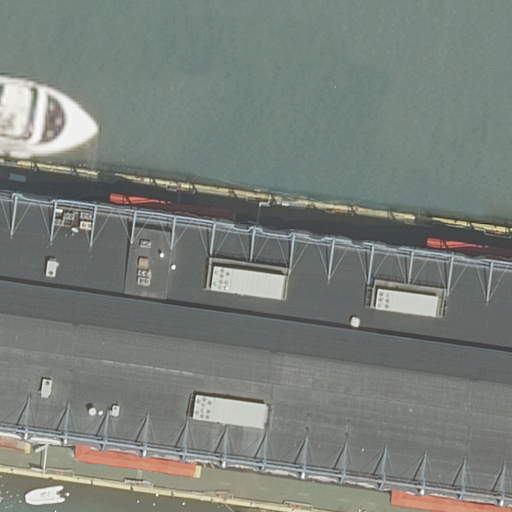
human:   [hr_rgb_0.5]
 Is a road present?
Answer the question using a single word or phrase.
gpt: yes

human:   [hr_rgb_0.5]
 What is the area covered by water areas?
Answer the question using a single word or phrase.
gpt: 4161m2

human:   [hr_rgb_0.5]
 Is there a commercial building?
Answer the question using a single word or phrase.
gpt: no

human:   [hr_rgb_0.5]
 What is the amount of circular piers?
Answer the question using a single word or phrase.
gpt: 0

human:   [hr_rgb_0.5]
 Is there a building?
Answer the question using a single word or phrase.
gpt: yes

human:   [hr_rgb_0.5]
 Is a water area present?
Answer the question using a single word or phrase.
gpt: yes

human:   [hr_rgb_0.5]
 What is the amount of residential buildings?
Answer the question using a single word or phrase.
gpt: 1

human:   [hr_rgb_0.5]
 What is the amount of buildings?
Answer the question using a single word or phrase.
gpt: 1

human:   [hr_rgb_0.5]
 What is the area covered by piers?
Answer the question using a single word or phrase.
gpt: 2989m2

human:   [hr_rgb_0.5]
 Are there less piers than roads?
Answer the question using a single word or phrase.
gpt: no

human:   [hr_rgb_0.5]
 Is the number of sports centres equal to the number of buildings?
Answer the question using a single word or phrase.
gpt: yes

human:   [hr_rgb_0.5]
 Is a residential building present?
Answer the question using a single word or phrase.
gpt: yes

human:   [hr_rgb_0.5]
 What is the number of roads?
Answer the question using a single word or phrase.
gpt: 1

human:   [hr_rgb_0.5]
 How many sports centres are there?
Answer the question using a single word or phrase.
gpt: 1

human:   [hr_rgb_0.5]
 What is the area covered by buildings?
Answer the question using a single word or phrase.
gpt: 2989m2

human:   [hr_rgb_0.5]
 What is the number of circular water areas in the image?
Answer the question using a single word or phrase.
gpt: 0

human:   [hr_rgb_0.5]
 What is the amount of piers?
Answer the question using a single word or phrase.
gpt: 1

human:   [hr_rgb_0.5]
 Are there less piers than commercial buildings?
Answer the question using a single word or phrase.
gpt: no

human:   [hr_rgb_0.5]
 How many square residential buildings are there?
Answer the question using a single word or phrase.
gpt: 0

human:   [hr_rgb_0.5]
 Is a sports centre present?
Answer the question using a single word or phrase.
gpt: yes

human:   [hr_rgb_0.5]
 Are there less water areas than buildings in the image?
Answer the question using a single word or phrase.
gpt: no

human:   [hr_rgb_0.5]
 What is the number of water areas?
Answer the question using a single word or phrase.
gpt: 1

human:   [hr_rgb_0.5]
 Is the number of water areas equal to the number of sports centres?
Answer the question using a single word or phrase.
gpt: yes

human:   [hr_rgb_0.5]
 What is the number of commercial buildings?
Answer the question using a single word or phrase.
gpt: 0

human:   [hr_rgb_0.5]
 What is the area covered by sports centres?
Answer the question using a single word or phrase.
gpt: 7790m2

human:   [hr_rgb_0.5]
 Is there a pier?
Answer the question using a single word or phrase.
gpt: yes

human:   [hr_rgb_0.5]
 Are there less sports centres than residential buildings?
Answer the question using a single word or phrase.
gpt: no

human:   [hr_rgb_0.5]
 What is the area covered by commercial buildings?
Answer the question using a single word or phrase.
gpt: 0m2

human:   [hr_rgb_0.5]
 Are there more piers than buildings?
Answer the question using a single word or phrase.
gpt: no

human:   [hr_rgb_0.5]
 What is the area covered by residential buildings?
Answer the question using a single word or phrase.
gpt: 2989m2

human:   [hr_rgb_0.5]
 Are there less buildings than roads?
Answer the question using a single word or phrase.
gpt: no

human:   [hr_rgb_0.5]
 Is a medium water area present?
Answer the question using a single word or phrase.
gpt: no

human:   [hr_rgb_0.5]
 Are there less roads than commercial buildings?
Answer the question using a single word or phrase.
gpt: no

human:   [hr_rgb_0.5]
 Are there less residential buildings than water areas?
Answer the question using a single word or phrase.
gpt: no

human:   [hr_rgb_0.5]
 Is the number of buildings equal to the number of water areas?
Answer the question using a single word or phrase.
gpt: yes

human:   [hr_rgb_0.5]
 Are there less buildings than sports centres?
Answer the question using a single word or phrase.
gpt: no

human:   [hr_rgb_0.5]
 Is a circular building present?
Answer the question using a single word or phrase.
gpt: no

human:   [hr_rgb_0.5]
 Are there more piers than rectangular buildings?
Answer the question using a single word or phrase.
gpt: no

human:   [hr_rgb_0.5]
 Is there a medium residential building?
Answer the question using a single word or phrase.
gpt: no

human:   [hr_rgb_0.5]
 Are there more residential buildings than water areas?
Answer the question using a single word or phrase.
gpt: no

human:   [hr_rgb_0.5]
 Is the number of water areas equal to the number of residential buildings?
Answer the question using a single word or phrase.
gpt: yes

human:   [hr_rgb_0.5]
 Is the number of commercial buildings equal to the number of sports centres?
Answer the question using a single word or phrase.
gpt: no

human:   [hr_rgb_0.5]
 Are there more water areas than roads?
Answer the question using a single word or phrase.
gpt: no

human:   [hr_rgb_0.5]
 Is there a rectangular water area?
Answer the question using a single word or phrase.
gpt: no

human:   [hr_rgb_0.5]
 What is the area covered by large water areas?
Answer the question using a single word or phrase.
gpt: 4161m2

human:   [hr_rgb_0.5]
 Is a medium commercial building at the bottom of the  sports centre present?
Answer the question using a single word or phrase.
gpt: no

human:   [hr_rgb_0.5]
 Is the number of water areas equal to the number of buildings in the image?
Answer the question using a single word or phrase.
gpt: yes

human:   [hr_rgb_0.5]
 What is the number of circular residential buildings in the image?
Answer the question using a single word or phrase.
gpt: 0

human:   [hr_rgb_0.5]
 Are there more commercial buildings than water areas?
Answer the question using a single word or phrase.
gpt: no

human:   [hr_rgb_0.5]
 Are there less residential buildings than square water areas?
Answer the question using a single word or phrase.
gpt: no

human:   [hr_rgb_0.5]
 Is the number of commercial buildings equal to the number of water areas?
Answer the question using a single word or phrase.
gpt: no

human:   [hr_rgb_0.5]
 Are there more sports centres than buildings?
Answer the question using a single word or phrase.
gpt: no

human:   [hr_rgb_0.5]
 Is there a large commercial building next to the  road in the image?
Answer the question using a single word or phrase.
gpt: no

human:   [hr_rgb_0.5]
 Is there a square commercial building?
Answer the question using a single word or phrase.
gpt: no

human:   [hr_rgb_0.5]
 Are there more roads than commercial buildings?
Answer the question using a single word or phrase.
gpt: yes

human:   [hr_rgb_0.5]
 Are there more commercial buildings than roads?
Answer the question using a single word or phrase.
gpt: no

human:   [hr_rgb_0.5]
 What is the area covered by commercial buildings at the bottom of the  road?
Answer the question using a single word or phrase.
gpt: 0m2

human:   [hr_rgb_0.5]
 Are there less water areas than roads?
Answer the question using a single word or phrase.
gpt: no

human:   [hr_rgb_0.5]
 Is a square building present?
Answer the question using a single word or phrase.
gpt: no

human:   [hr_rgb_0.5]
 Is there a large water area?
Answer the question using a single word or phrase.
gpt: yes

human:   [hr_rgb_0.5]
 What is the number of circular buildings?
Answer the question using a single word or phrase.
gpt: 0

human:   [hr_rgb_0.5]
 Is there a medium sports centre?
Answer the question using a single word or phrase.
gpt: no

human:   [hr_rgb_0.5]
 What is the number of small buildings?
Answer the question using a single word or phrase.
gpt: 0

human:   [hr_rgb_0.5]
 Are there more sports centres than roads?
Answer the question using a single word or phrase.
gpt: no